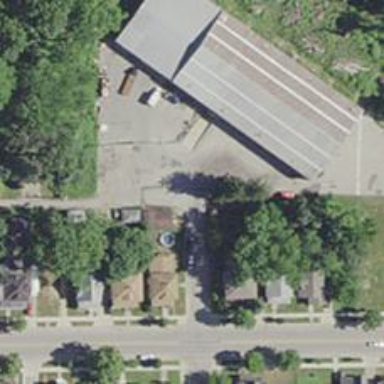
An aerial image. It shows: Alley classified as service road.